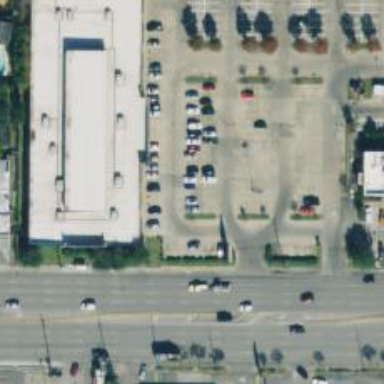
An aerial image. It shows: Parking space.